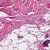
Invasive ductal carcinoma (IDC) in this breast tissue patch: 0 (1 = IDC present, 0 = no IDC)